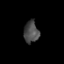
Tissue: prostate
Cell type: T cells
Senescence score: 0.3557
Nuclear area (px): 321
Mean DAPI intensity: 73.794